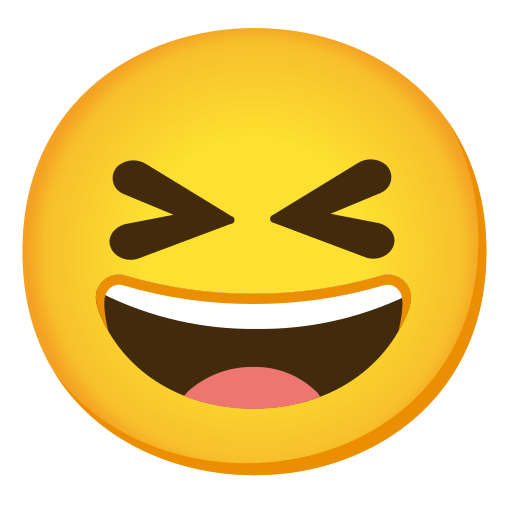
Emoji: 😆